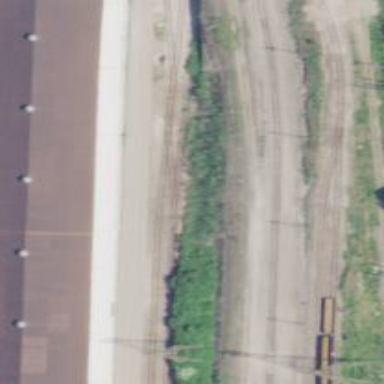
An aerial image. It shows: Rail spur service.